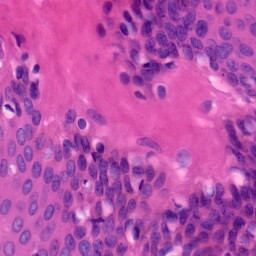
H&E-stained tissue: Skin